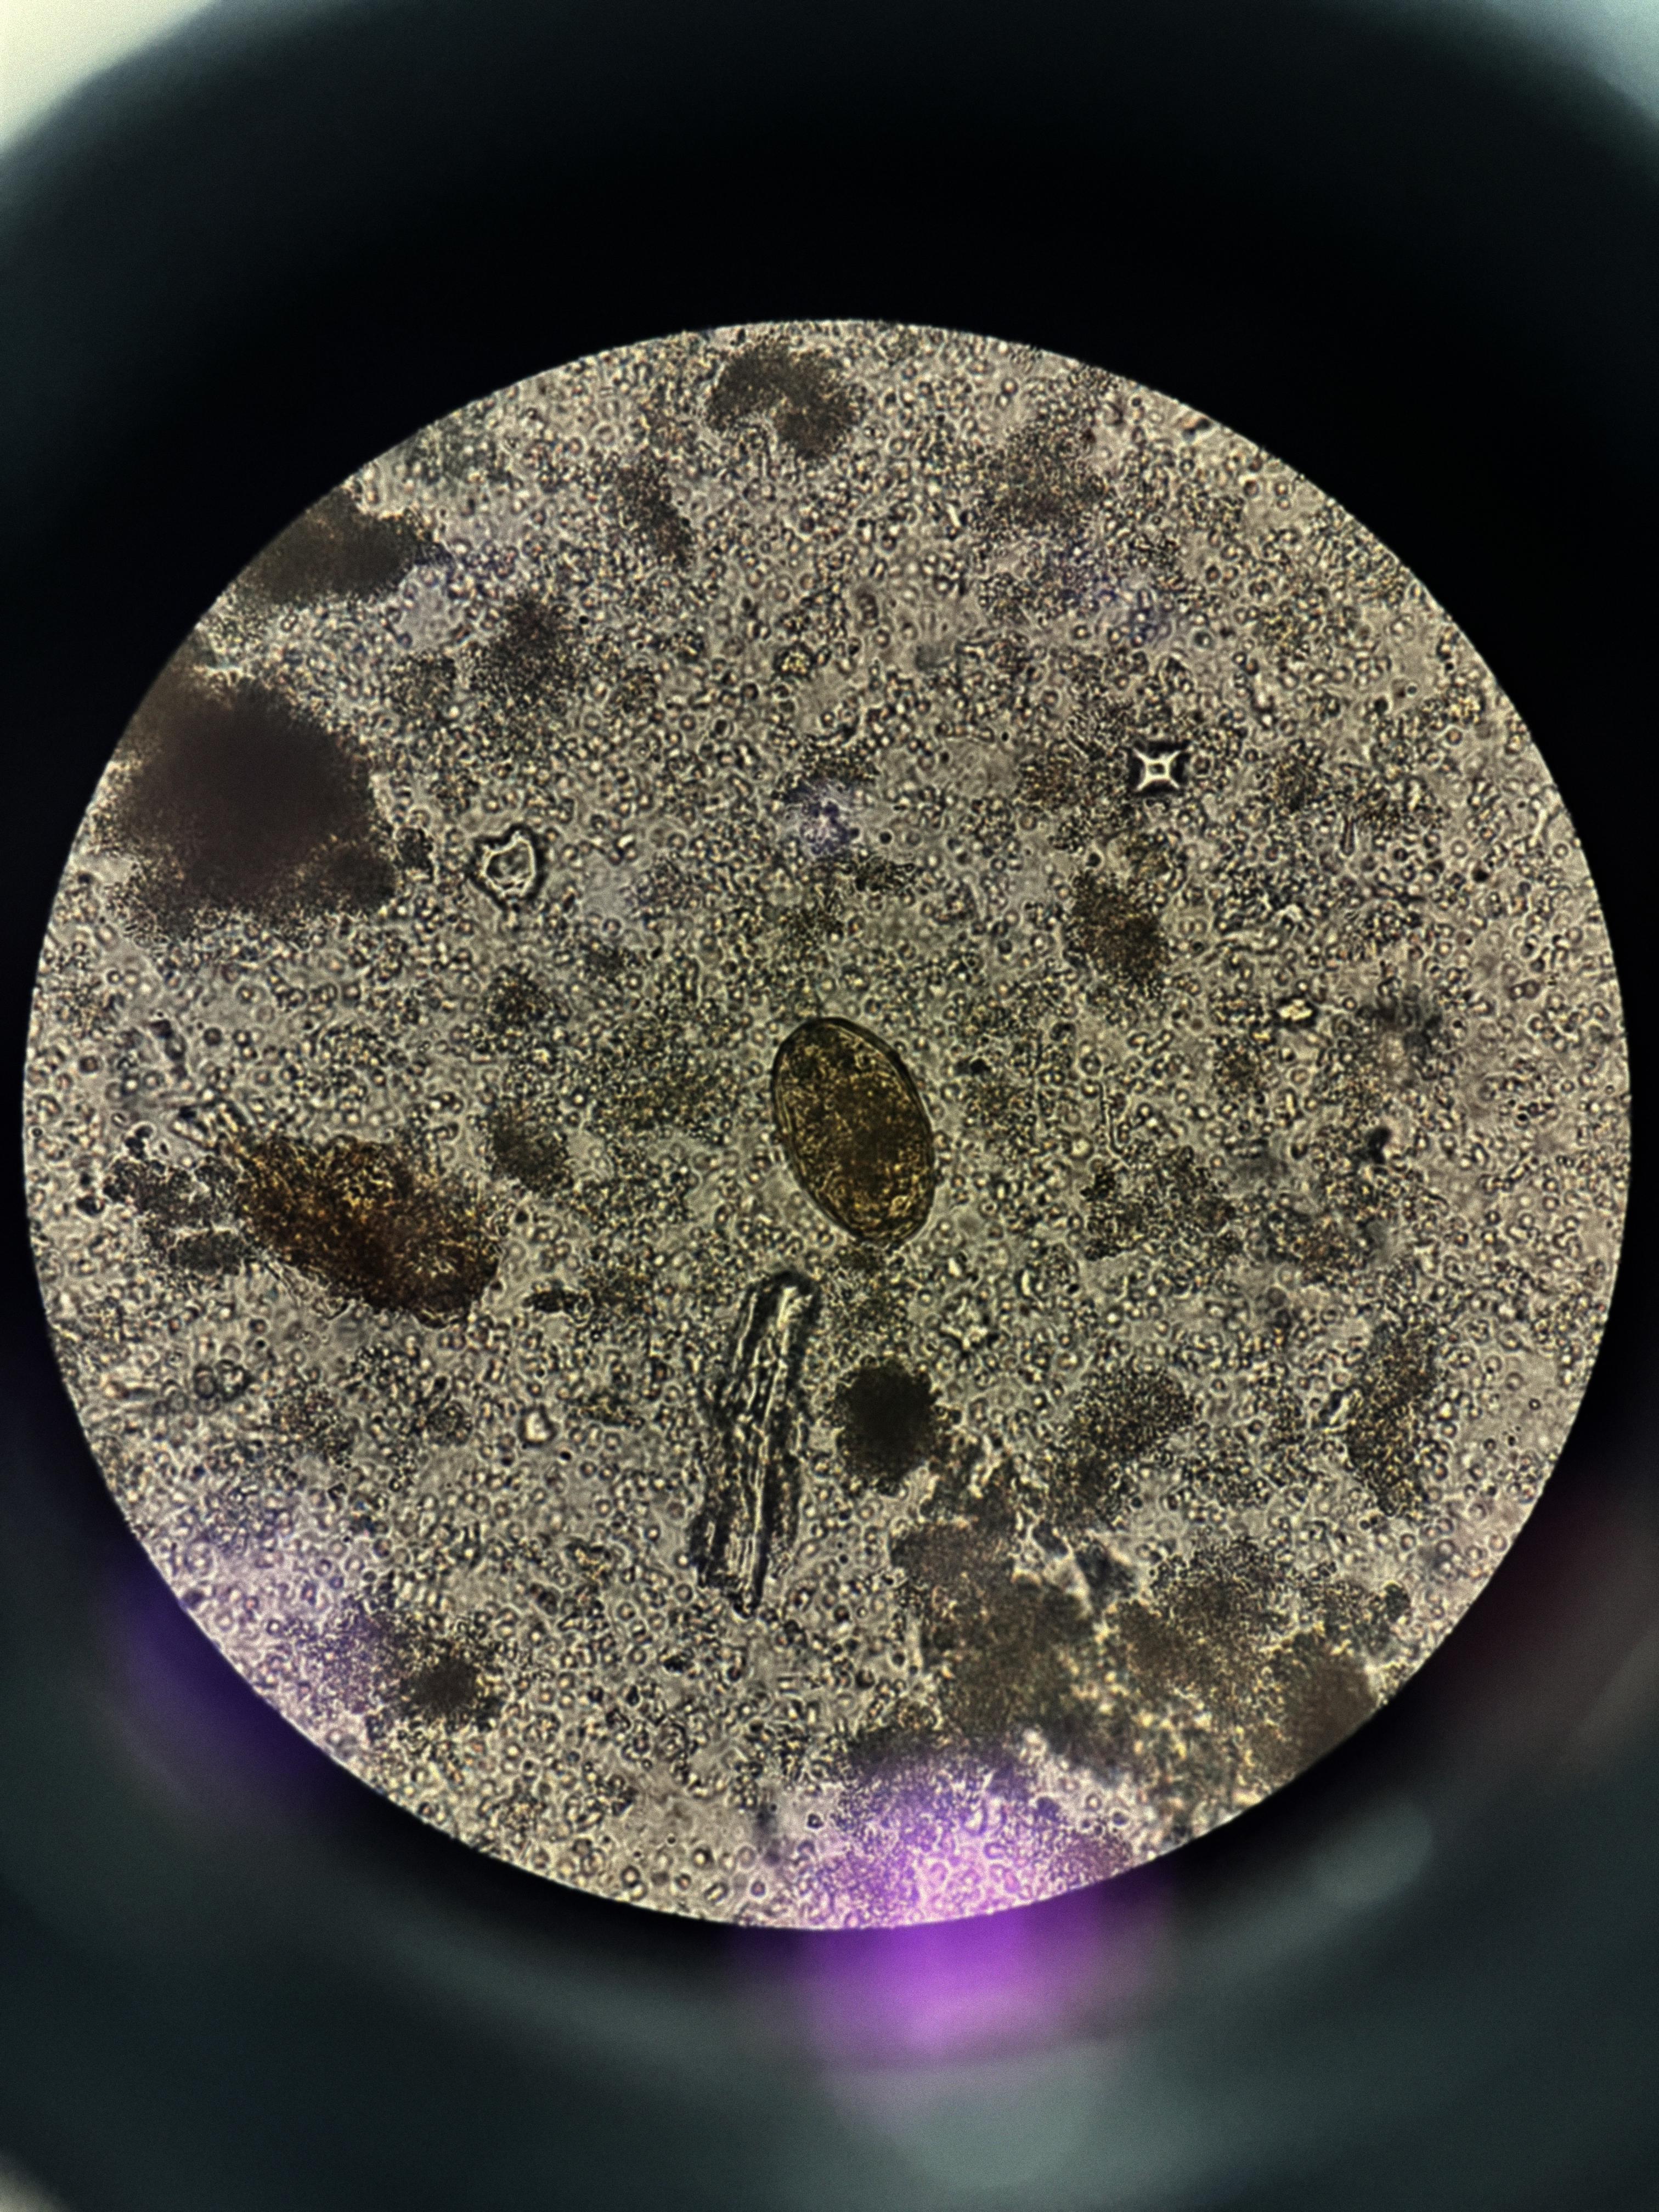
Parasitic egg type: Paragonimus spp